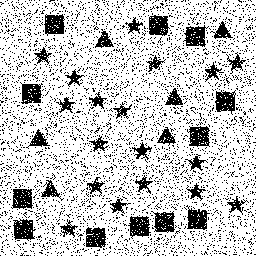
Squares: 12
Triangles: 6
Stars: 18
Total shapes: 36